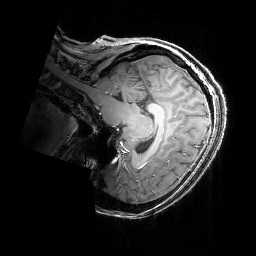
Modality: T1w
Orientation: sagittal
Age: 23
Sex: female
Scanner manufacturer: siemens
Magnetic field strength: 6.98 T
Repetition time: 2.37 s
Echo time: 0.00231 s